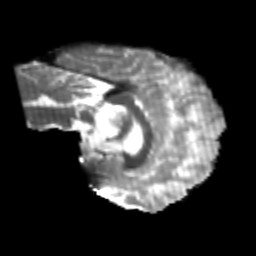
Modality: T2w
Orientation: sagittal
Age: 21
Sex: male
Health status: healthy
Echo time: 0.074 s